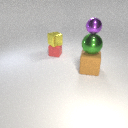
large green metal sphere below small purple metal sphere